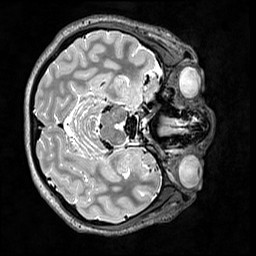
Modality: T2w
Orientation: axial
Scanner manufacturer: siemens
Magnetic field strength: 3 T
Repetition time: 3.2 s
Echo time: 0.565 s